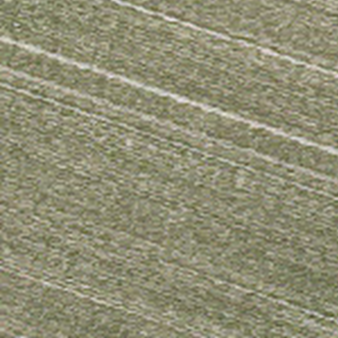
Label: other